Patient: sex F, age 27
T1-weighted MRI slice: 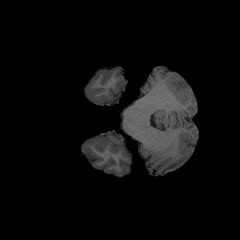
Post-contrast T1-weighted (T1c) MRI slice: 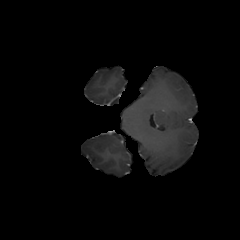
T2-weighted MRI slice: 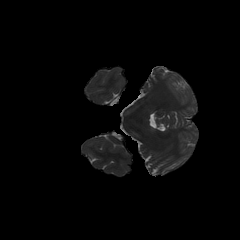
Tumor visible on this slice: no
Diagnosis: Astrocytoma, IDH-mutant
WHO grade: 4